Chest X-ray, AP view. Patient: 51 years old, sex M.
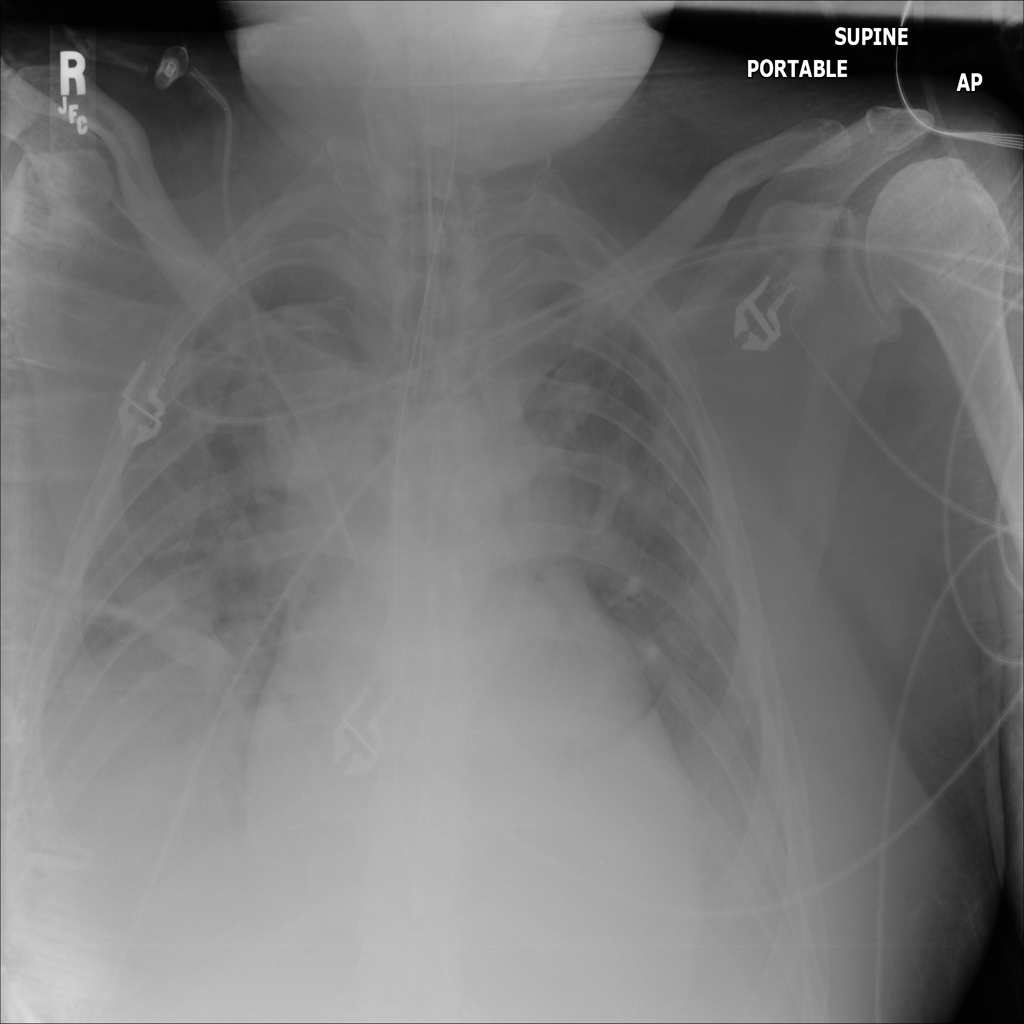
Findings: Atelectasis, Infiltration